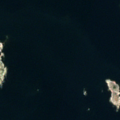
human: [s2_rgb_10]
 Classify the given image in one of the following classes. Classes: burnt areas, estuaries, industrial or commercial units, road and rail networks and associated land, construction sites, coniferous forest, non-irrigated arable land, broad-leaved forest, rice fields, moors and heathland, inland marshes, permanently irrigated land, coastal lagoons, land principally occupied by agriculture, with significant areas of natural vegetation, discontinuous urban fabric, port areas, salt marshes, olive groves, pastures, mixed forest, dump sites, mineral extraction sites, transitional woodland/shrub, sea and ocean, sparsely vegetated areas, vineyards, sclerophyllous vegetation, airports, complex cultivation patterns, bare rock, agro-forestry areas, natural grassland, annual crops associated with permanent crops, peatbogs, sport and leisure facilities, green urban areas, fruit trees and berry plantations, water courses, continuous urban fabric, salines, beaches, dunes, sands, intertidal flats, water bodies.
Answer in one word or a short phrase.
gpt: sea and ocean